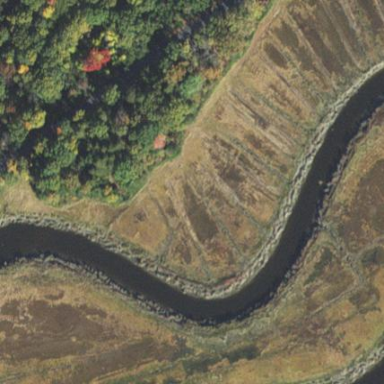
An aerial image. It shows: Saltmarsh wetland area characterized by salt marsh vegetation.